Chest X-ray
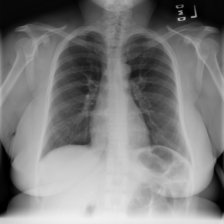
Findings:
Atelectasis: negative
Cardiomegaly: negative
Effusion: negative
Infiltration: negative
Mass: negative
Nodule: negative
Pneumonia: negative
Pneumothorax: negative
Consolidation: negative
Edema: negative
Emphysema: negative
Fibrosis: negative
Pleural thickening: negative
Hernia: negative